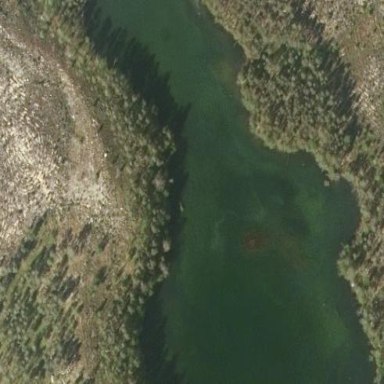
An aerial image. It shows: Serene lake surrounded by nature.